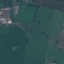
Land use / land cover: Pasture